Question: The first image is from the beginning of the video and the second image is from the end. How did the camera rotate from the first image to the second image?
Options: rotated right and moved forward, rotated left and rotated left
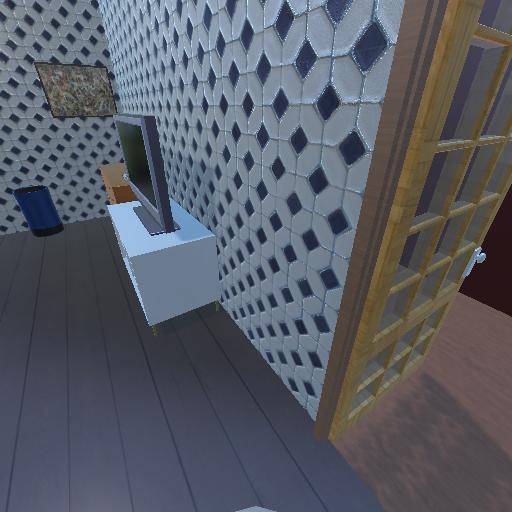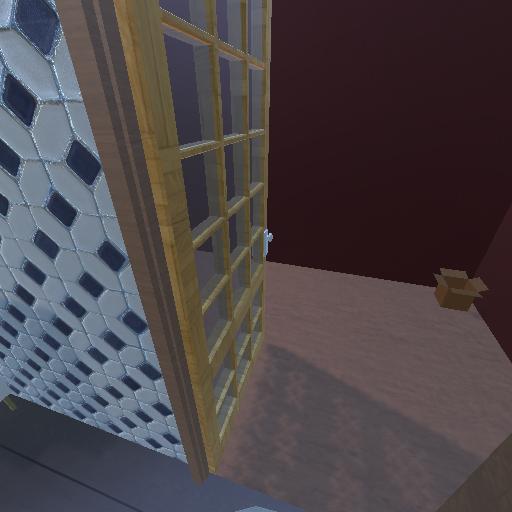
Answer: rotated right and moved forward